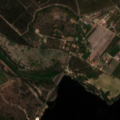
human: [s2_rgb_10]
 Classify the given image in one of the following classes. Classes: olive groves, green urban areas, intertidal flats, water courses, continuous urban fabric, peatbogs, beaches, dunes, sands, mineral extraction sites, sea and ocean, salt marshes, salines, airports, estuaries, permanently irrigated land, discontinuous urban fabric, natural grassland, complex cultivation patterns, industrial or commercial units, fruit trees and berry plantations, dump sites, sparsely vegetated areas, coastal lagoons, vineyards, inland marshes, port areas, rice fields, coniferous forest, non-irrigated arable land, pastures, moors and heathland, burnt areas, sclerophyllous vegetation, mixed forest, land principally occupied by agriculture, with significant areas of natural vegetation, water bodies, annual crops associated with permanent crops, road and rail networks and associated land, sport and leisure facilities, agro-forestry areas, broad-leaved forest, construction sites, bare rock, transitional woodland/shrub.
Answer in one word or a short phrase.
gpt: rice fields, complex cultivation patterns, broad-leaved forest, coniferous forest, mixed forest, transitional woodland/shrub, water bodies